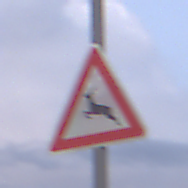
Verkehrszeichen: WildwechselRechts
Umgebung: Outdoor, Urban
Tageszeit: SunriseSunset
Wetter: PartlyCloudy
Licht: Natural
Jahreszeit: NotSpecified
Kontrast: LowContrast